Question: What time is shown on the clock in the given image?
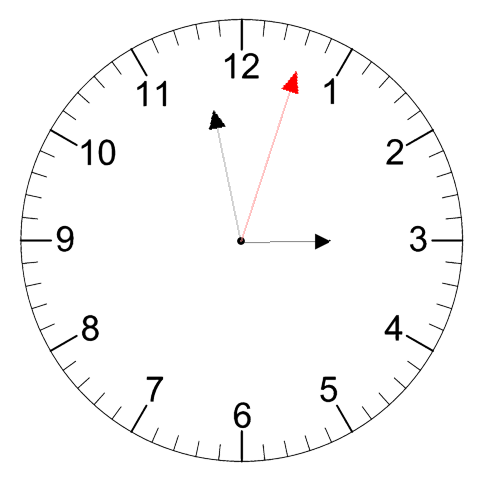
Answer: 02:58:03